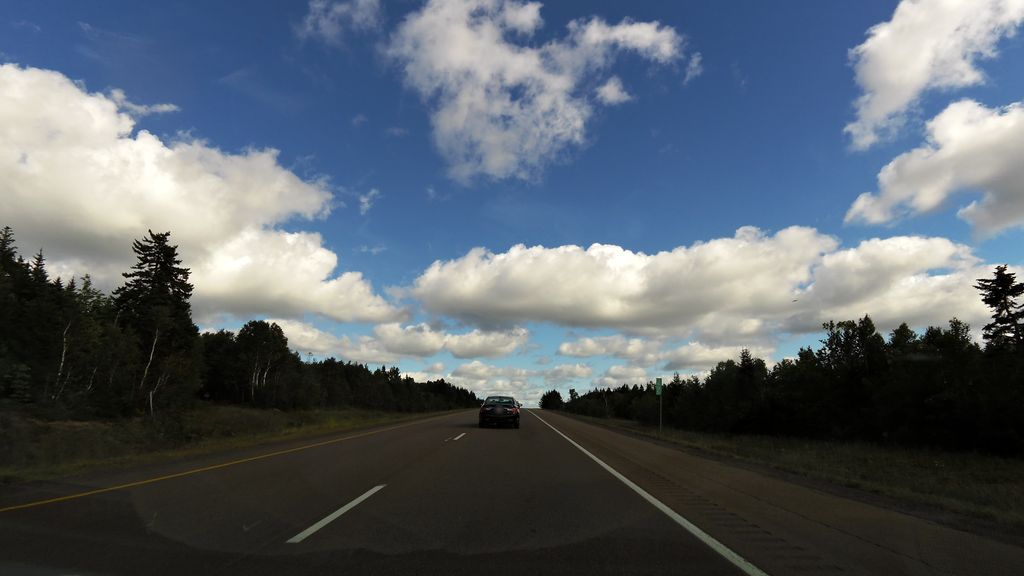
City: charlottetown